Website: apple
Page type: account-selection
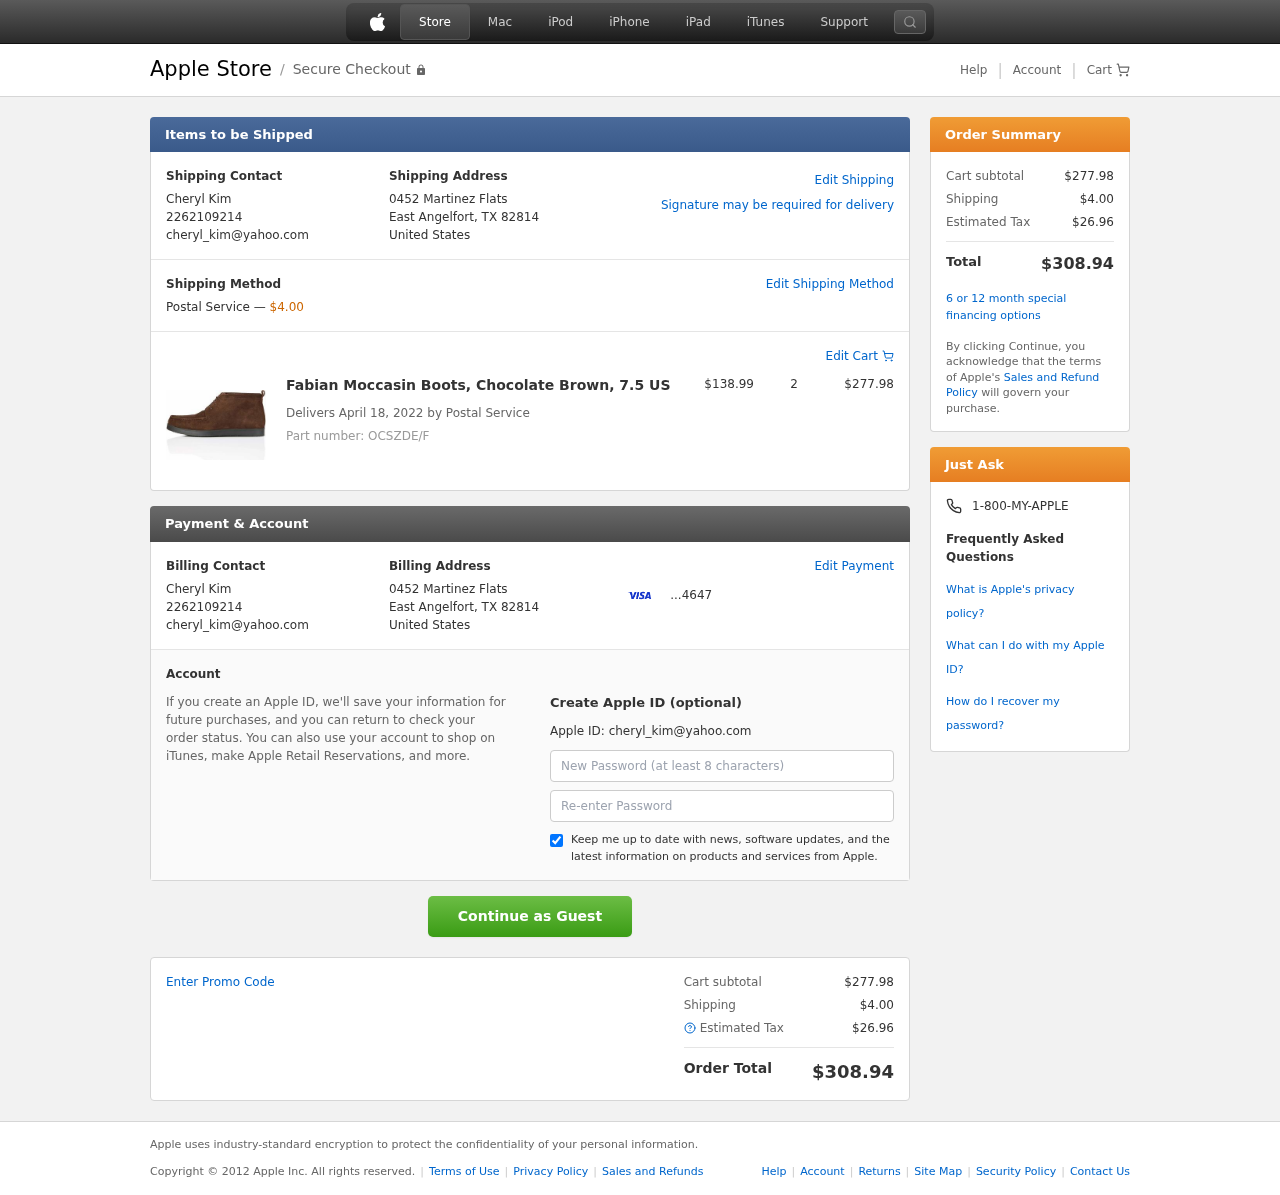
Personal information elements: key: PII_CARD_LAST4
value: ...4647
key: PII_CITY_STATE_ZIP
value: East Angelfort, TX 82814
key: PII_COUNTRY
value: United States
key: PII_EMAIL
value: cheryl_kim@yahoo.com
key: PII_FULLNAME
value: Cheryl Kim
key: PII_PHONE
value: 2262109214
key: PII_STREET
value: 0452 Martinez Flats
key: PII_FIRSTNAME
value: Cheryl
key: PII_LASTNAME
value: Kim
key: PII_FULLNAME2
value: Cheryl Kim
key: PII_FULLNAME3
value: Cheryl Kim
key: PII_FIRSTNAME2
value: Cheryl
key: PII_FIRSTNAME3
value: Cheryl
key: PII_LASTNAME2
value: Kim
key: PII_LASTNAME3
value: Kim
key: PII_FIRSTNAME_DERIVED
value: Cheryl
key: PII_LASTNAME_DERIVED
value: Kim
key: PII_FULLNAME_DERIVED
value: Cheryl Kim
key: PII_NAME_FULL_DERIVED
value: Cheryl Kim
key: PII_PHONE_LINE
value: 9214
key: PII_PHONE_SUFFIX
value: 9214
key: PII_PHONE2
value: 2262109214
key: PII_PHONE3
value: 2262109214
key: PII_PHONE_NUMERIC
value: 2262109214
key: PII_PHONE_LINE_NUMERIC
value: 9214
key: PII_PHONE_SUFFIX_NUMERIC
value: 9214
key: PII_PHONE2_NUMERIC
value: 2262109214
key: PII_PHONE3_NUMERIC
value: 2262109214
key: PII_PHONE_DIGITS
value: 2262109214
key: PII_PHONE_LAST4
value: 9214
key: PII_EMAIL2
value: cheryl_kim@yahoo.com
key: PII_EMAIL3
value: cheryl_kim@yahoo.com
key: PII_STREET2
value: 0452 Martinez Flats
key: PII_CITY_STATE_ZIP2
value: East Angelfort, TX 82814
Product elements: key: PRODUCT1_NAME
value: Fabian Moccasin Boots, Chocolate Brown, 7.5 US
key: PRODUCT1_PRICE
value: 138.99
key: PRODUCT1_QUANTITY
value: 2
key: PRODUCT_PART_NUMBER
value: Part number: OCSZDE/F
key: PRODUCT_TOTAL
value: $277.98
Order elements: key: ORDER_SHIPPING_COST
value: $4.00
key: ORDER_DELIVERY_DATE
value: Delivers April 18, 2022 by Postal Service
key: ORDER_SUBTOTAL
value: $277.98
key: ORDER_TAX
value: $26.96
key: ORDER_TOTAL
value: $308.94